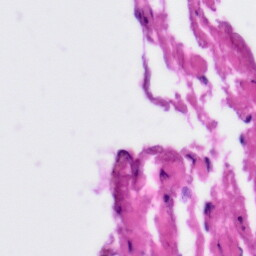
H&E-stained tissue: Tonsil